Question: I am getting a run time error '6' Over Flow in vb 6
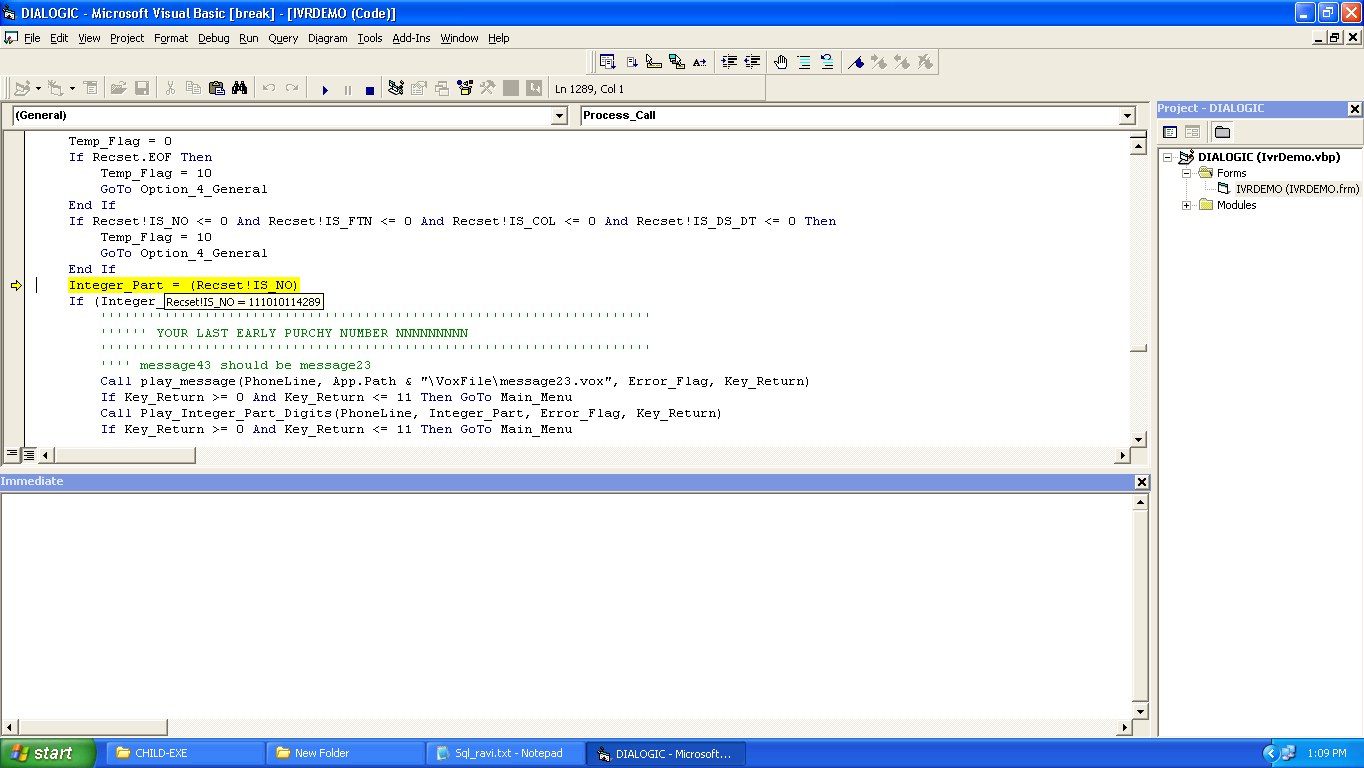
Answer: The "Overflow" error means that you are trying to put a number into a variable (or property etc), and the data type of the variable doesn't allow numbers that large.
Make sure that numbers used in calculations that are coerced into integers do not have results larger than integers.